Aerial crown-view tile of a tropical tree (Barro Colorado Island, Panama), acquired 20250317:
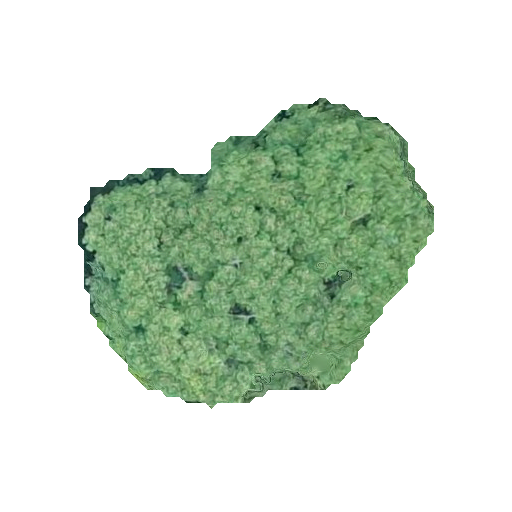
Species: Jacaranda copaia
GBIF accepted scientific name: Jacaranda copaia
Crown area: 111.763 m²